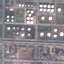
Land use / land cover: Industrial